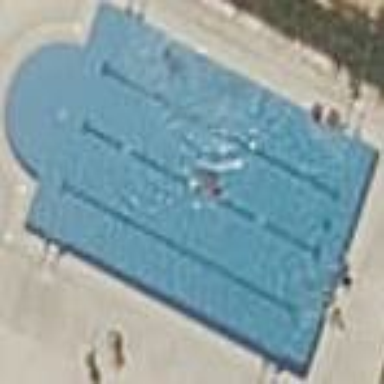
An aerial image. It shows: Swimming pool located in leisure land.